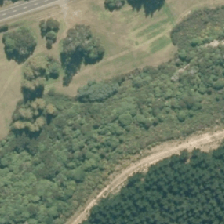
Land cover: low_producing_grassland